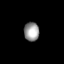
Tissue: skin
Cell type: Fibroblasts
Senescence score: 0.7067
Nuclear area (px): 282
Mean DAPI intensity: 152.418